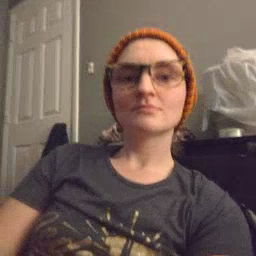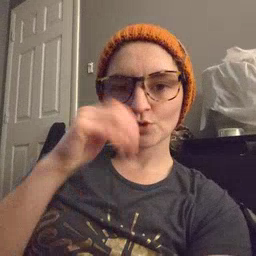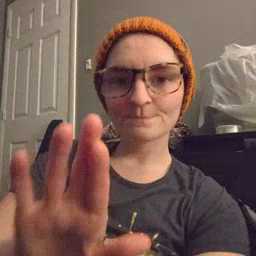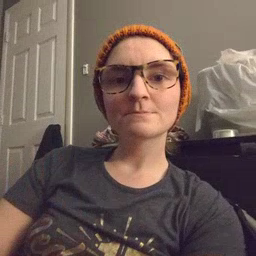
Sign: elephant